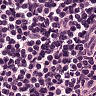
Metastatic tissue present: no